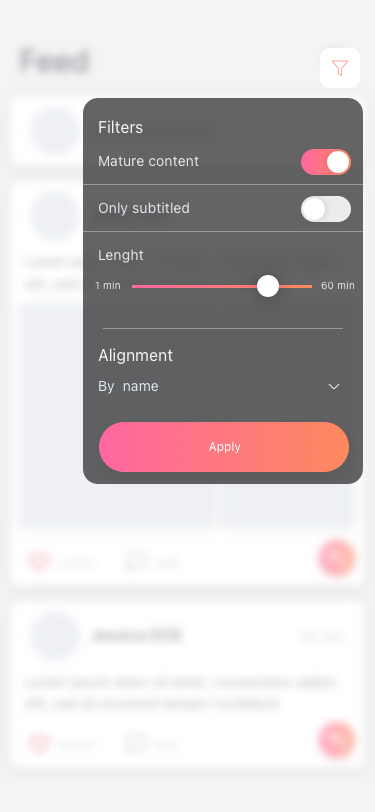
Text in this UI design:
By Song Name
Alignment
60 min
1 min
Lenght
Only My Language
Mature content
Filters